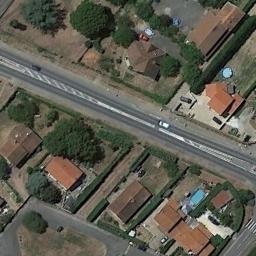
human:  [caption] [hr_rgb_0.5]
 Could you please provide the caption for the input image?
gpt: The medium residential area has some orange houses and green belts and a road goes through the medium residential area .

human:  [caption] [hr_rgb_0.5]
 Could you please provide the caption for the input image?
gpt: There are many buildings in medium residential area .

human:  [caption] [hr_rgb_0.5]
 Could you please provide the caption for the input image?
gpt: There is a road next to a medium-sized residential area .

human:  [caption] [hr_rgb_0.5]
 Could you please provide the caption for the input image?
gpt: The medium residential is on the bare land next to the road .

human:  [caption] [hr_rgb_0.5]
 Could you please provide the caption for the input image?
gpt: There are some brown buildings on yellow lawns on the medium residential area .